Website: bh-photo
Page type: billing-address
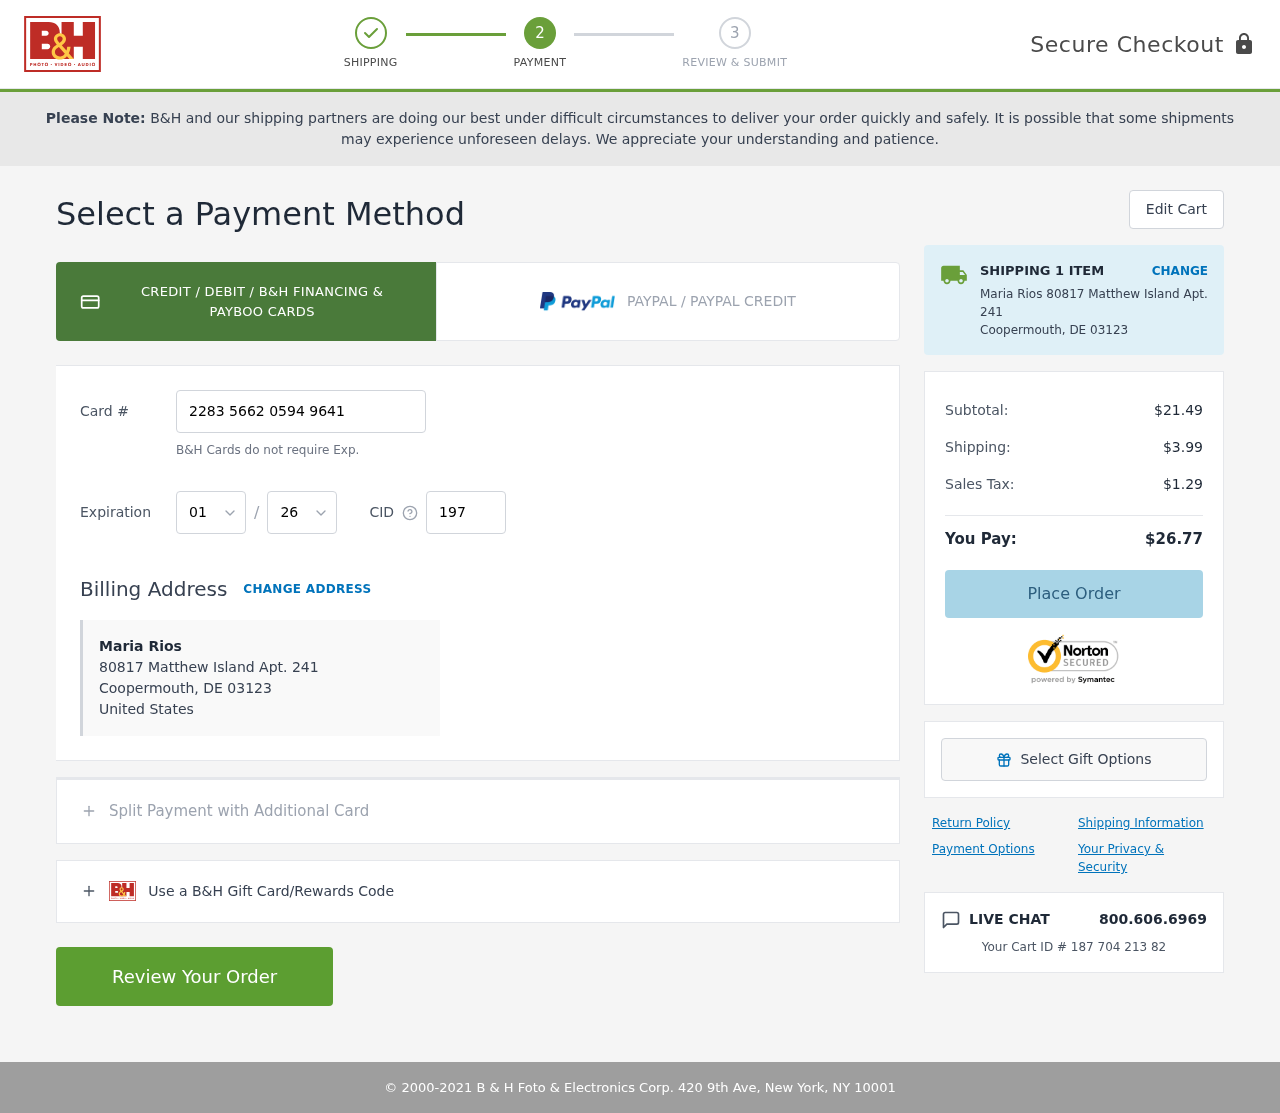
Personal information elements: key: PII_CARD_CVV
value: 197
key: PII_CARD_EXPIRY_MONTH
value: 01
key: PII_CARD_EXPIRY_YEAR
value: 26
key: PII_CARD_NUMBER
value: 2283 5662 0594 9641
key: PII_CITY
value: Coopermouth
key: PII_COUNTRY
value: United States
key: PII_FULLNAME
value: Maria Rios
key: PII_POSTCODE
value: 03123
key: PII_STATE_ABBR
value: DE
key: PII_STREET
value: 80817 Matthew Island Apt. 241
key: PII_FULLNAME2
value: Maria Rios
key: PII_STREET2
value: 80817 Matthew Island Apt. 241
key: PII_CITY_STATE_ZIP2
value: Coopermouth, DE
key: PII_POSTCODE2
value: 03123
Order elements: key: ORDER_NUM_ITEMS
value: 1
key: ORDER_SUBTOTAL
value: $21.49
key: ORDER_SHIPPING_COST
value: $3.99
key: ORDER_TAX
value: $1.29
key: ORDER_TOTAL
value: $26.77
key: ORDER_ID
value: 187 704 213 82